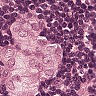
Metastatic tissue present: yes